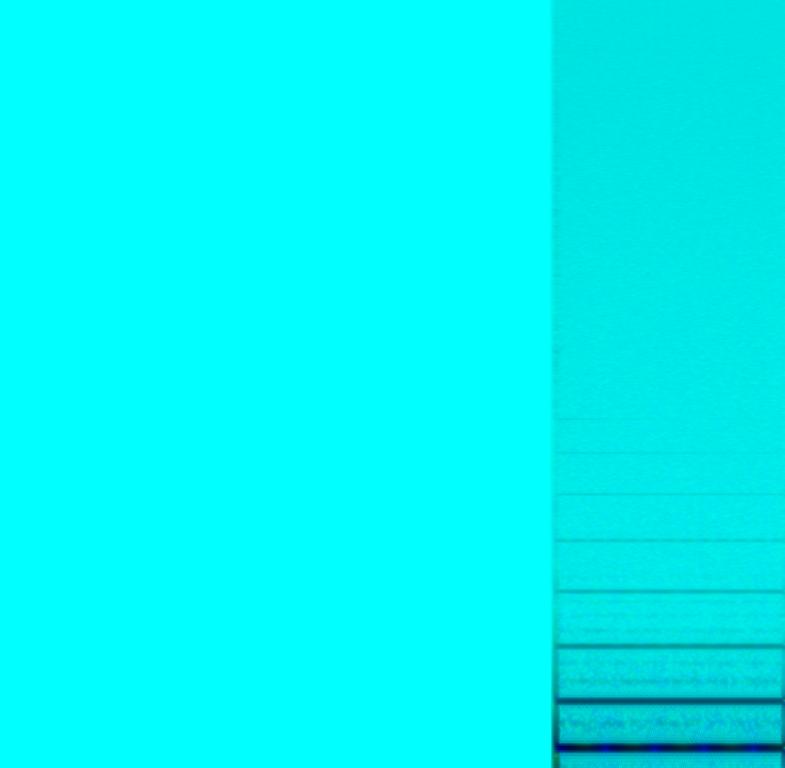
This clip starts with a low frequency music bowl being struck. The note is allowed to sustain. After a while, a higher frequency music bowl is struck and that note is allowed to sustain. There are no other instruments in this song. There are no voices in this song. The sound of music bowls can be played in a meditation center.